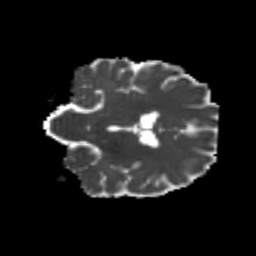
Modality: MD
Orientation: coronal
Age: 21
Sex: female
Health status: healthy
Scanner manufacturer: philips
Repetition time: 7.388 s
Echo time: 0.08599 s